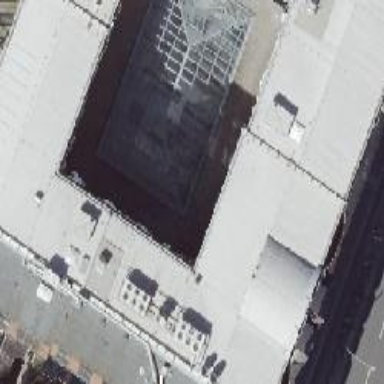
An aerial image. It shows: Roof made of glass.